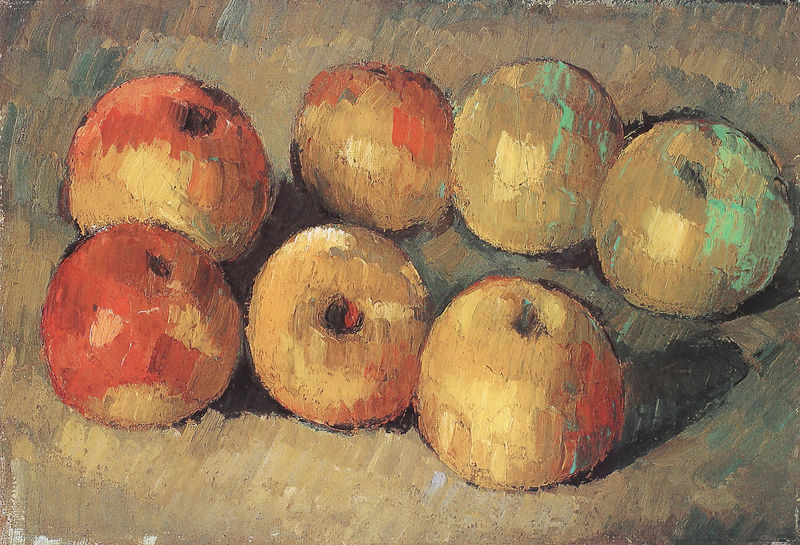
Titel: Stilleben mit Äpfeln
Künstler: Paul Cézanne
Institution: Cambridge, Fitzwilliam Museum
Schlagwörter: blau, schatten, weiß, cezanne, gelb, grün, impressionismus, ocker, braun, bunt, grau, licht, orange, renoir, schwarz, tisch, obst, rot, beige, expressionismus, pastos, früchte, stilleben, stillleben, apfel, orangen, äpfel, liegen, warm, stimmung, platte, striche, unterlage, paul, früchtestillleben, pinsel, ölmalerei, tischplatte, pinselduktus, sieben, stiche, grell, türkies, früchtestilleben, pfirsisch, obststilleben, obststillleben, 7, stilllebeb, rote äpfel, impressionism's, grin, kontras